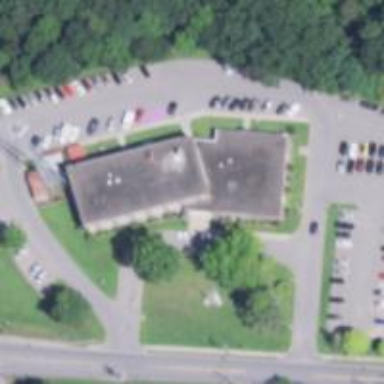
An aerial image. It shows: Government office.